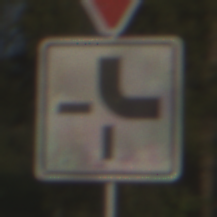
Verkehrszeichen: VerlaufVorfahrtsstrasse4
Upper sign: VorfahrtGewaehren
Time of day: MorningAfternoon
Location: Outdoor (Nature)
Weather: PartlyCloudy
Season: NotSpecified
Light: Natural